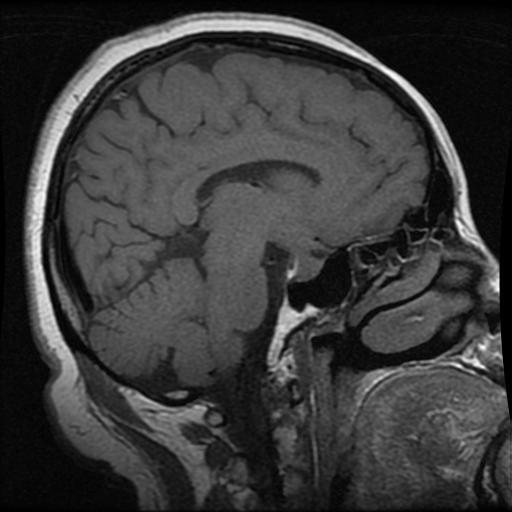
Label: pituitary